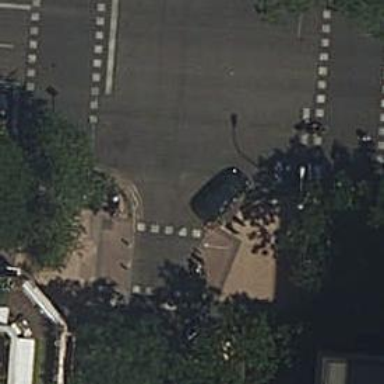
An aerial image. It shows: Crossing with traffic signals.